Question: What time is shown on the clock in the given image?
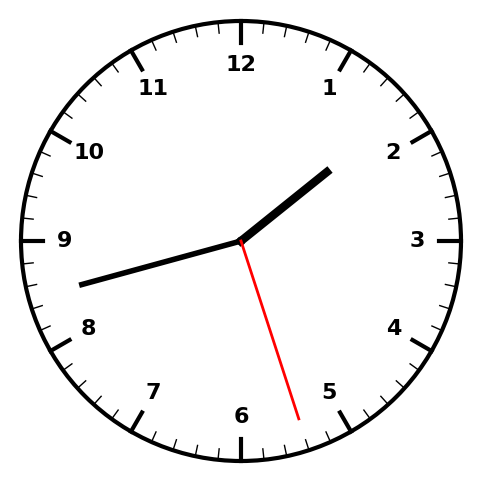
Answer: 01:42:27